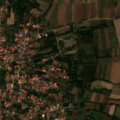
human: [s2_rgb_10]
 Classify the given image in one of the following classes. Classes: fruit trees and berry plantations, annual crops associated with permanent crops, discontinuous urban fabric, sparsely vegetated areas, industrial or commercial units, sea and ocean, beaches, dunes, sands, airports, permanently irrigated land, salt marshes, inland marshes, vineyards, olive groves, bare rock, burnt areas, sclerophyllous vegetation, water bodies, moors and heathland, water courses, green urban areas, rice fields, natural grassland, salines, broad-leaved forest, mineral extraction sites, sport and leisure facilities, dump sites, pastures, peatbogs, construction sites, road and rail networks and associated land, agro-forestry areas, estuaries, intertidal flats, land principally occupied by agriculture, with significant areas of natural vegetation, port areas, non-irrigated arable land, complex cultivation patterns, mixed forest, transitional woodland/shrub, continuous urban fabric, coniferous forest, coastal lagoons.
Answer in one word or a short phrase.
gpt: discontinuous urban fabric, non-irrigated arable land, land principally occupied by agriculture, with significant areas of natural vegetation